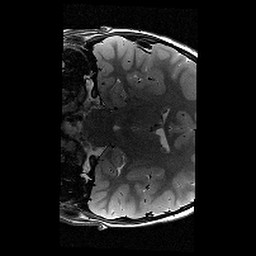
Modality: T2w
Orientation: coronal
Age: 9
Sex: male
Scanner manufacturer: siemens
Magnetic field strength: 3 T
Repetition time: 9.23 s
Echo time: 0.067 s